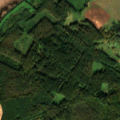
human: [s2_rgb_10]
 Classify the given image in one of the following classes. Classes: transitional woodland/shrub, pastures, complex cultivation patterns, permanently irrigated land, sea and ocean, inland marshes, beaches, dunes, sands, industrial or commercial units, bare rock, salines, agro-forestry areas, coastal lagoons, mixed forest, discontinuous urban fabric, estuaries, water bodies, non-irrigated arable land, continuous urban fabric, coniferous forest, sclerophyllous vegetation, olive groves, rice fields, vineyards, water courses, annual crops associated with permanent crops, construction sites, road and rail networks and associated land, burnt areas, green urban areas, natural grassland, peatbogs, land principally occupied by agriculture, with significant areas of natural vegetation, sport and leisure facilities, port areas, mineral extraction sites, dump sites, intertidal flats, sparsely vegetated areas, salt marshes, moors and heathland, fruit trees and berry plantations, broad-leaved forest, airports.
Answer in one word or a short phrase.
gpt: non-irrigated arable land, land principally occupied by agriculture, with significant areas of natural vegetation, broad-leaved forest, coniferous forest, mixed forest